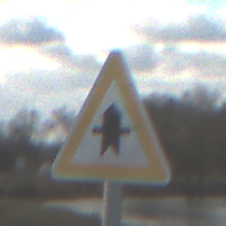
Verkehrszeichen: Vorfahrt
Umgebung: Outdoor, RoadRail
Tageszeit: SunriseSunset
Wetter: PartlyCloudy
Licht: Natural
Jahreszeit: NotSpecified
Kontrast: LowContrast